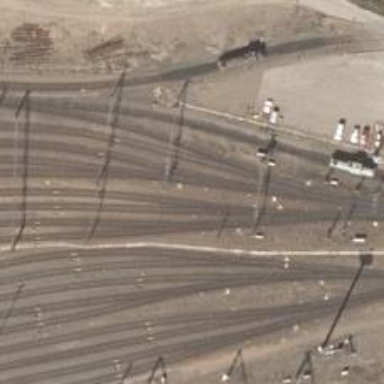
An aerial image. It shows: Railway yard with electrified contact lines.